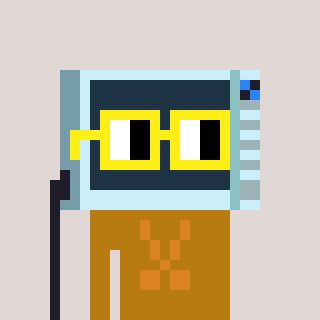
a pixel art character with square yellow glasses, a microwave-shaped head and a gold-colored body on a warm background